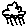
Label: cloud